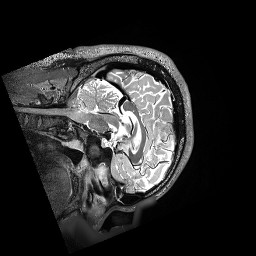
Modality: T2w
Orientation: sagittal
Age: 38
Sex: male